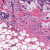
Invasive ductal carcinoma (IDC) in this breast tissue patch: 1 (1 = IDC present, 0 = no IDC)